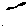
Label: bird